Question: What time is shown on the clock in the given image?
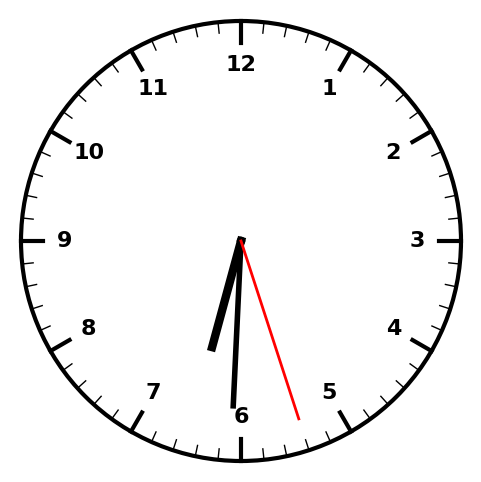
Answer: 06:30:27